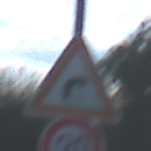
Verkehrszeichen: KurveRechts
Zusatzzeichen unten: Geschwindigkeit90
Umgebung: Outdoor, Nature
Tageszeit: MorningAfternoon
Wetter: PartlyCloudy
Licht: Natural
Jahreszeit: NotSpecified
Kontrast: MediumContrast